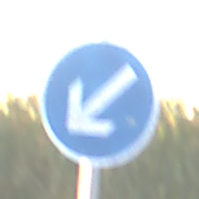
Verkehrszeichen: VorgeschriebeneVorbeifahrtLinks
Umgebung: Outdoor, RoadRail
Tageszeit: SunriseSunset
Wetter: Clear
Licht: Natural
Jahreszeit: NotSpecified
Kontrast: HighContrast